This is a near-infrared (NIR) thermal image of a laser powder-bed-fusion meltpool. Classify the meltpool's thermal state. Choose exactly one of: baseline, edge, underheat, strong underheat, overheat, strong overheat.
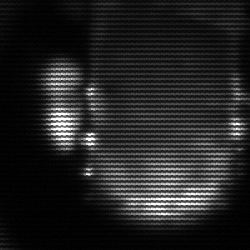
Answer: baseline